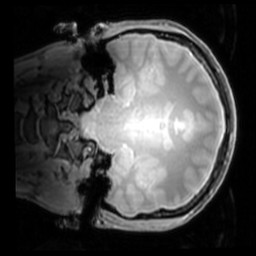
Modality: PDw
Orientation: coronal
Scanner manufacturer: philips
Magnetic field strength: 7 T
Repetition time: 0.008 s
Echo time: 0.001974 s